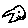
Label: fish